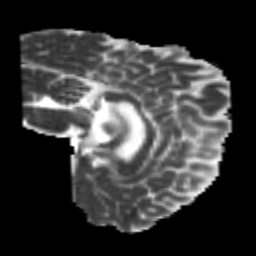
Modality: MD
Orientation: sagittal
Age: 24
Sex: male
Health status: healthy
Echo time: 0.074 s